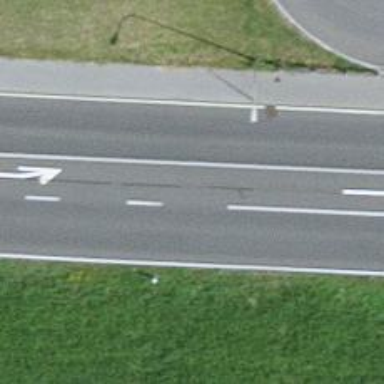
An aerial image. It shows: Asphalt road classified as primary highway.